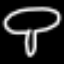
Label: mushroom